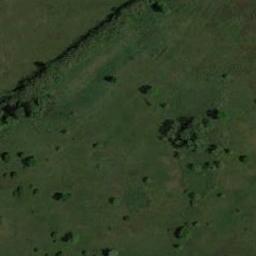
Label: meadow